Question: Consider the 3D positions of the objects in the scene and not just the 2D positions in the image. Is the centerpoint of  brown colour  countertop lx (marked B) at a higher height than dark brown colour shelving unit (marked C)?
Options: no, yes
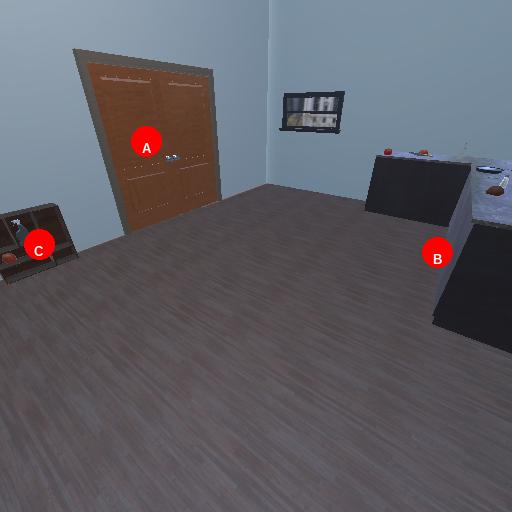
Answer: no